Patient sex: F
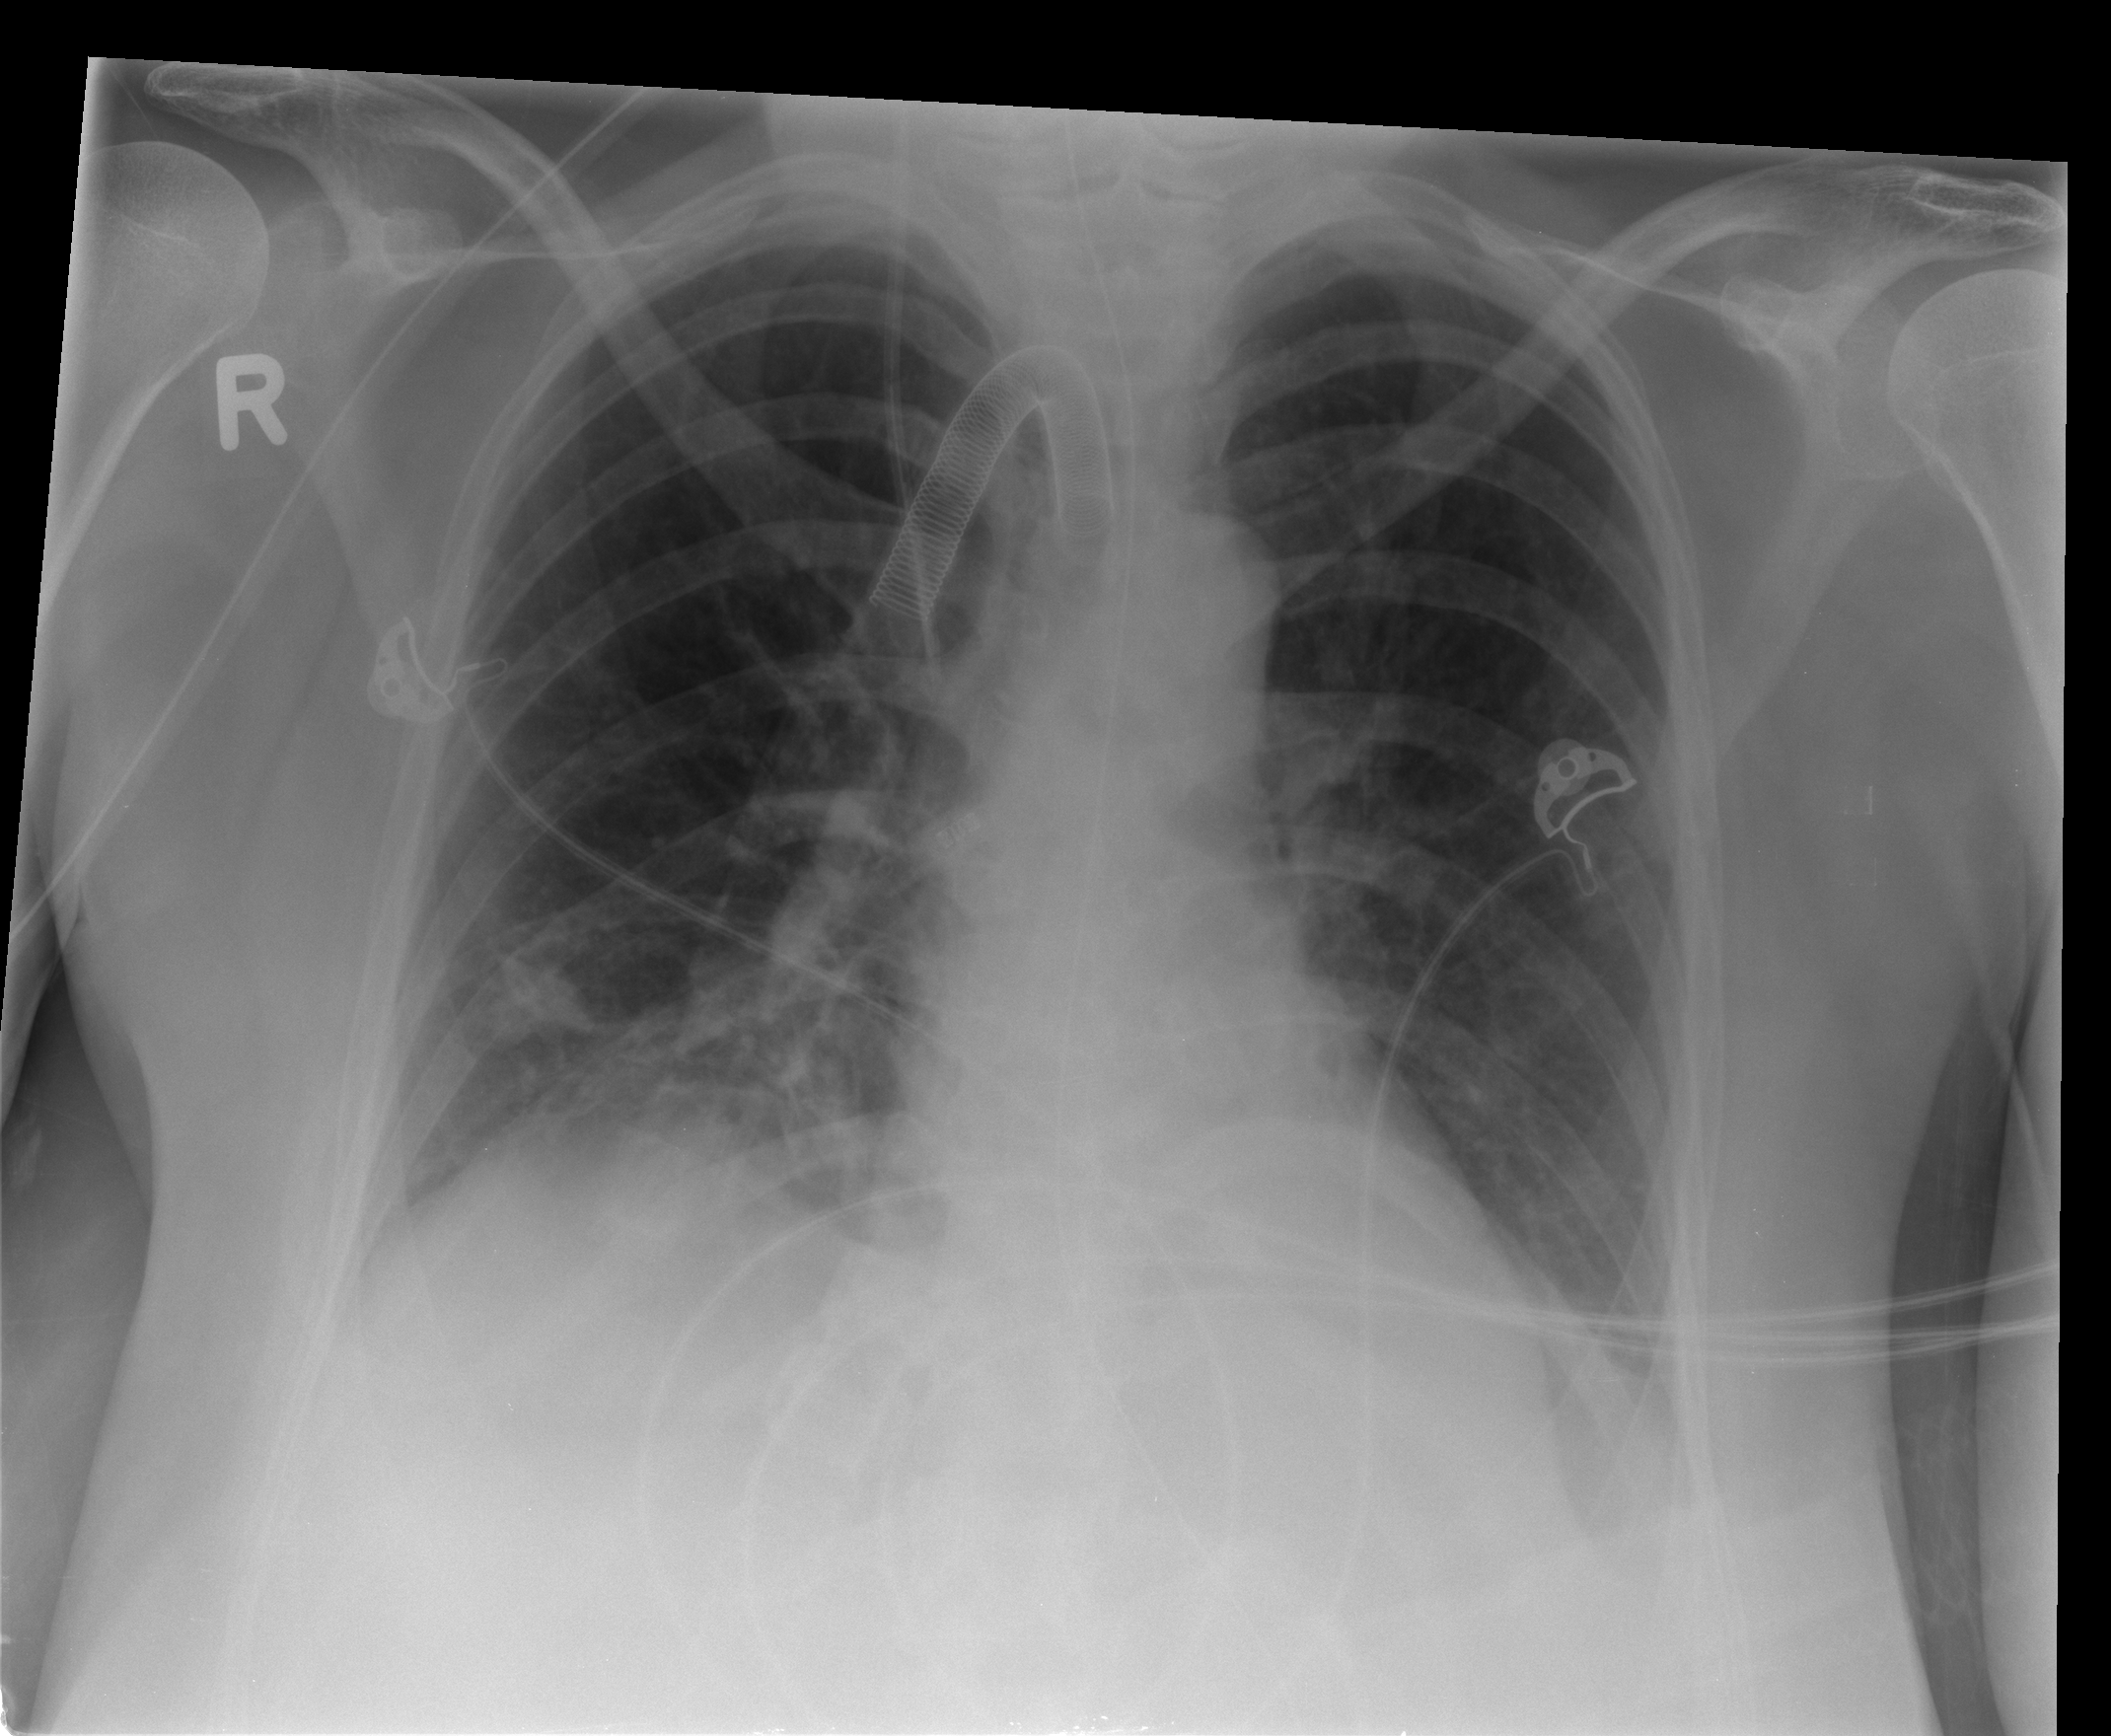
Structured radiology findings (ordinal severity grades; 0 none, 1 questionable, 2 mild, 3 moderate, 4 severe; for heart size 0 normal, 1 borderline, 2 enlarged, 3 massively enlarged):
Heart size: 0
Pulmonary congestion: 0
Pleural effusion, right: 1
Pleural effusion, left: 2
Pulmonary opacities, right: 0
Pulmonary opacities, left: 0
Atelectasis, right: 2
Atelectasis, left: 2